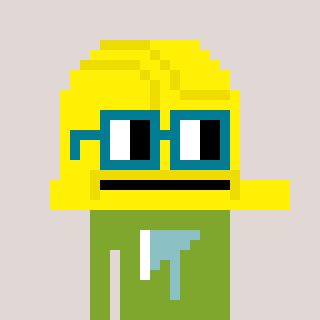
a pixel art character with square dark green glasses, a construction helmet-shaped head and a slimegreen-colored body on a warm background